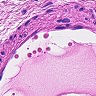
Metastatic tissue present: no